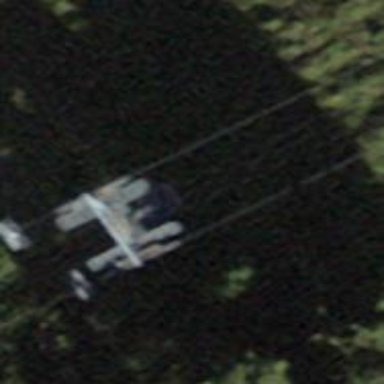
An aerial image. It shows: Pylon used for aerialway.